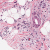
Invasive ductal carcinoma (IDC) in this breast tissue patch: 1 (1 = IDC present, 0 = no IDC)